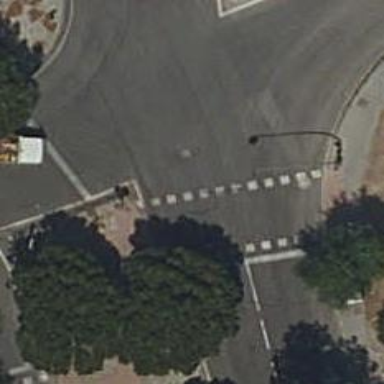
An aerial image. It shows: Road crossing with traffic signals.